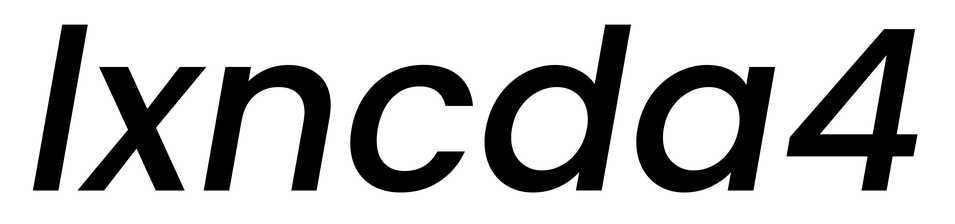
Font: Poppins-MediumItalic